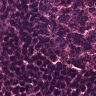
Metastatic tissue present: no